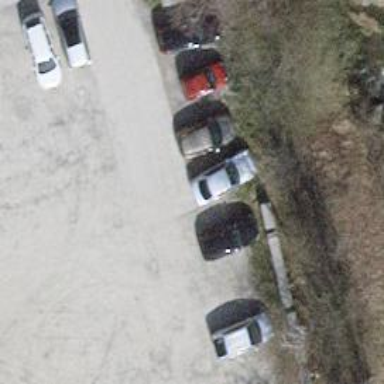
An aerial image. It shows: Compacted parking aisle alongside service road.